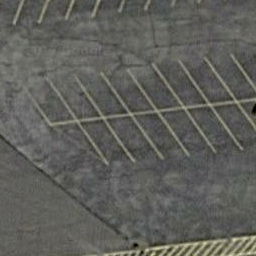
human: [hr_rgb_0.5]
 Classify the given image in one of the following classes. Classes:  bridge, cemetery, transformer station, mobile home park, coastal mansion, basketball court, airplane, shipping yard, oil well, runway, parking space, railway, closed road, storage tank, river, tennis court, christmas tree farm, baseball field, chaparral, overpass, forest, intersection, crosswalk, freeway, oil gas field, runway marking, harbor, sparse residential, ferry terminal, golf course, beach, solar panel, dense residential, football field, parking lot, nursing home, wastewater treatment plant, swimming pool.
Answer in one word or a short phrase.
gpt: parking space